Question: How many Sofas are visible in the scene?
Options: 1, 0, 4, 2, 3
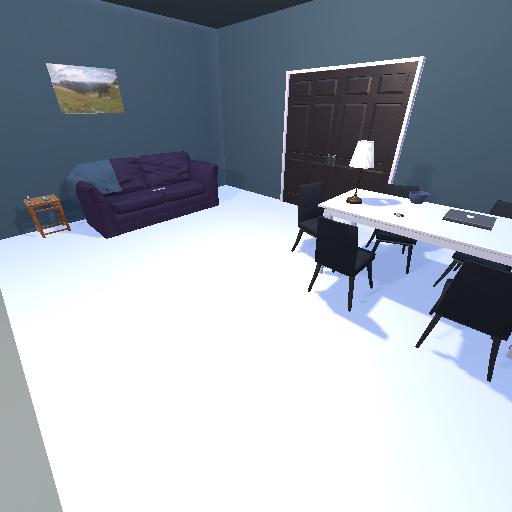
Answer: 1